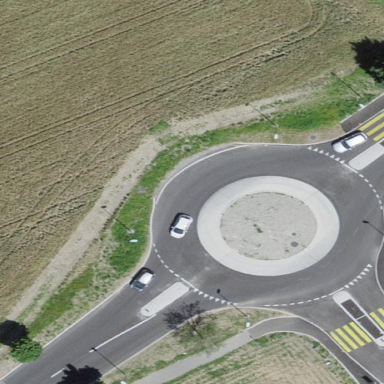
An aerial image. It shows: Tertiary road leading to roundabout.